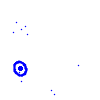
Particle: electron